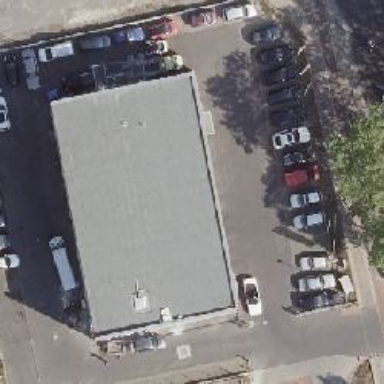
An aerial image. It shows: Car repair shop.